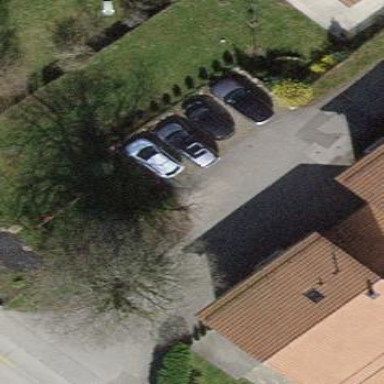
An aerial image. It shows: Street side parking area.